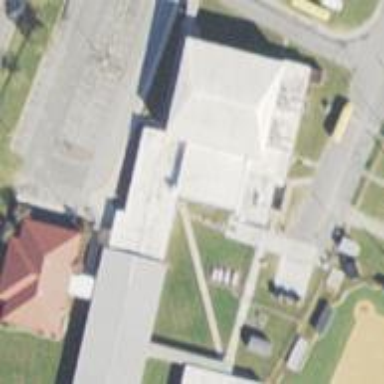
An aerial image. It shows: School.